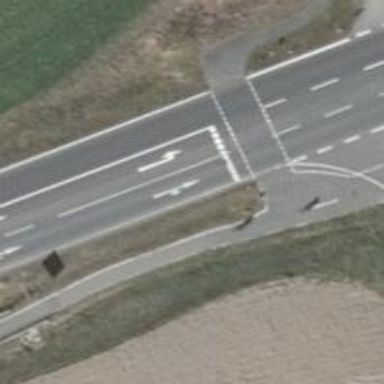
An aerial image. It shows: Asphalt road classified as primary highway.